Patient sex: M
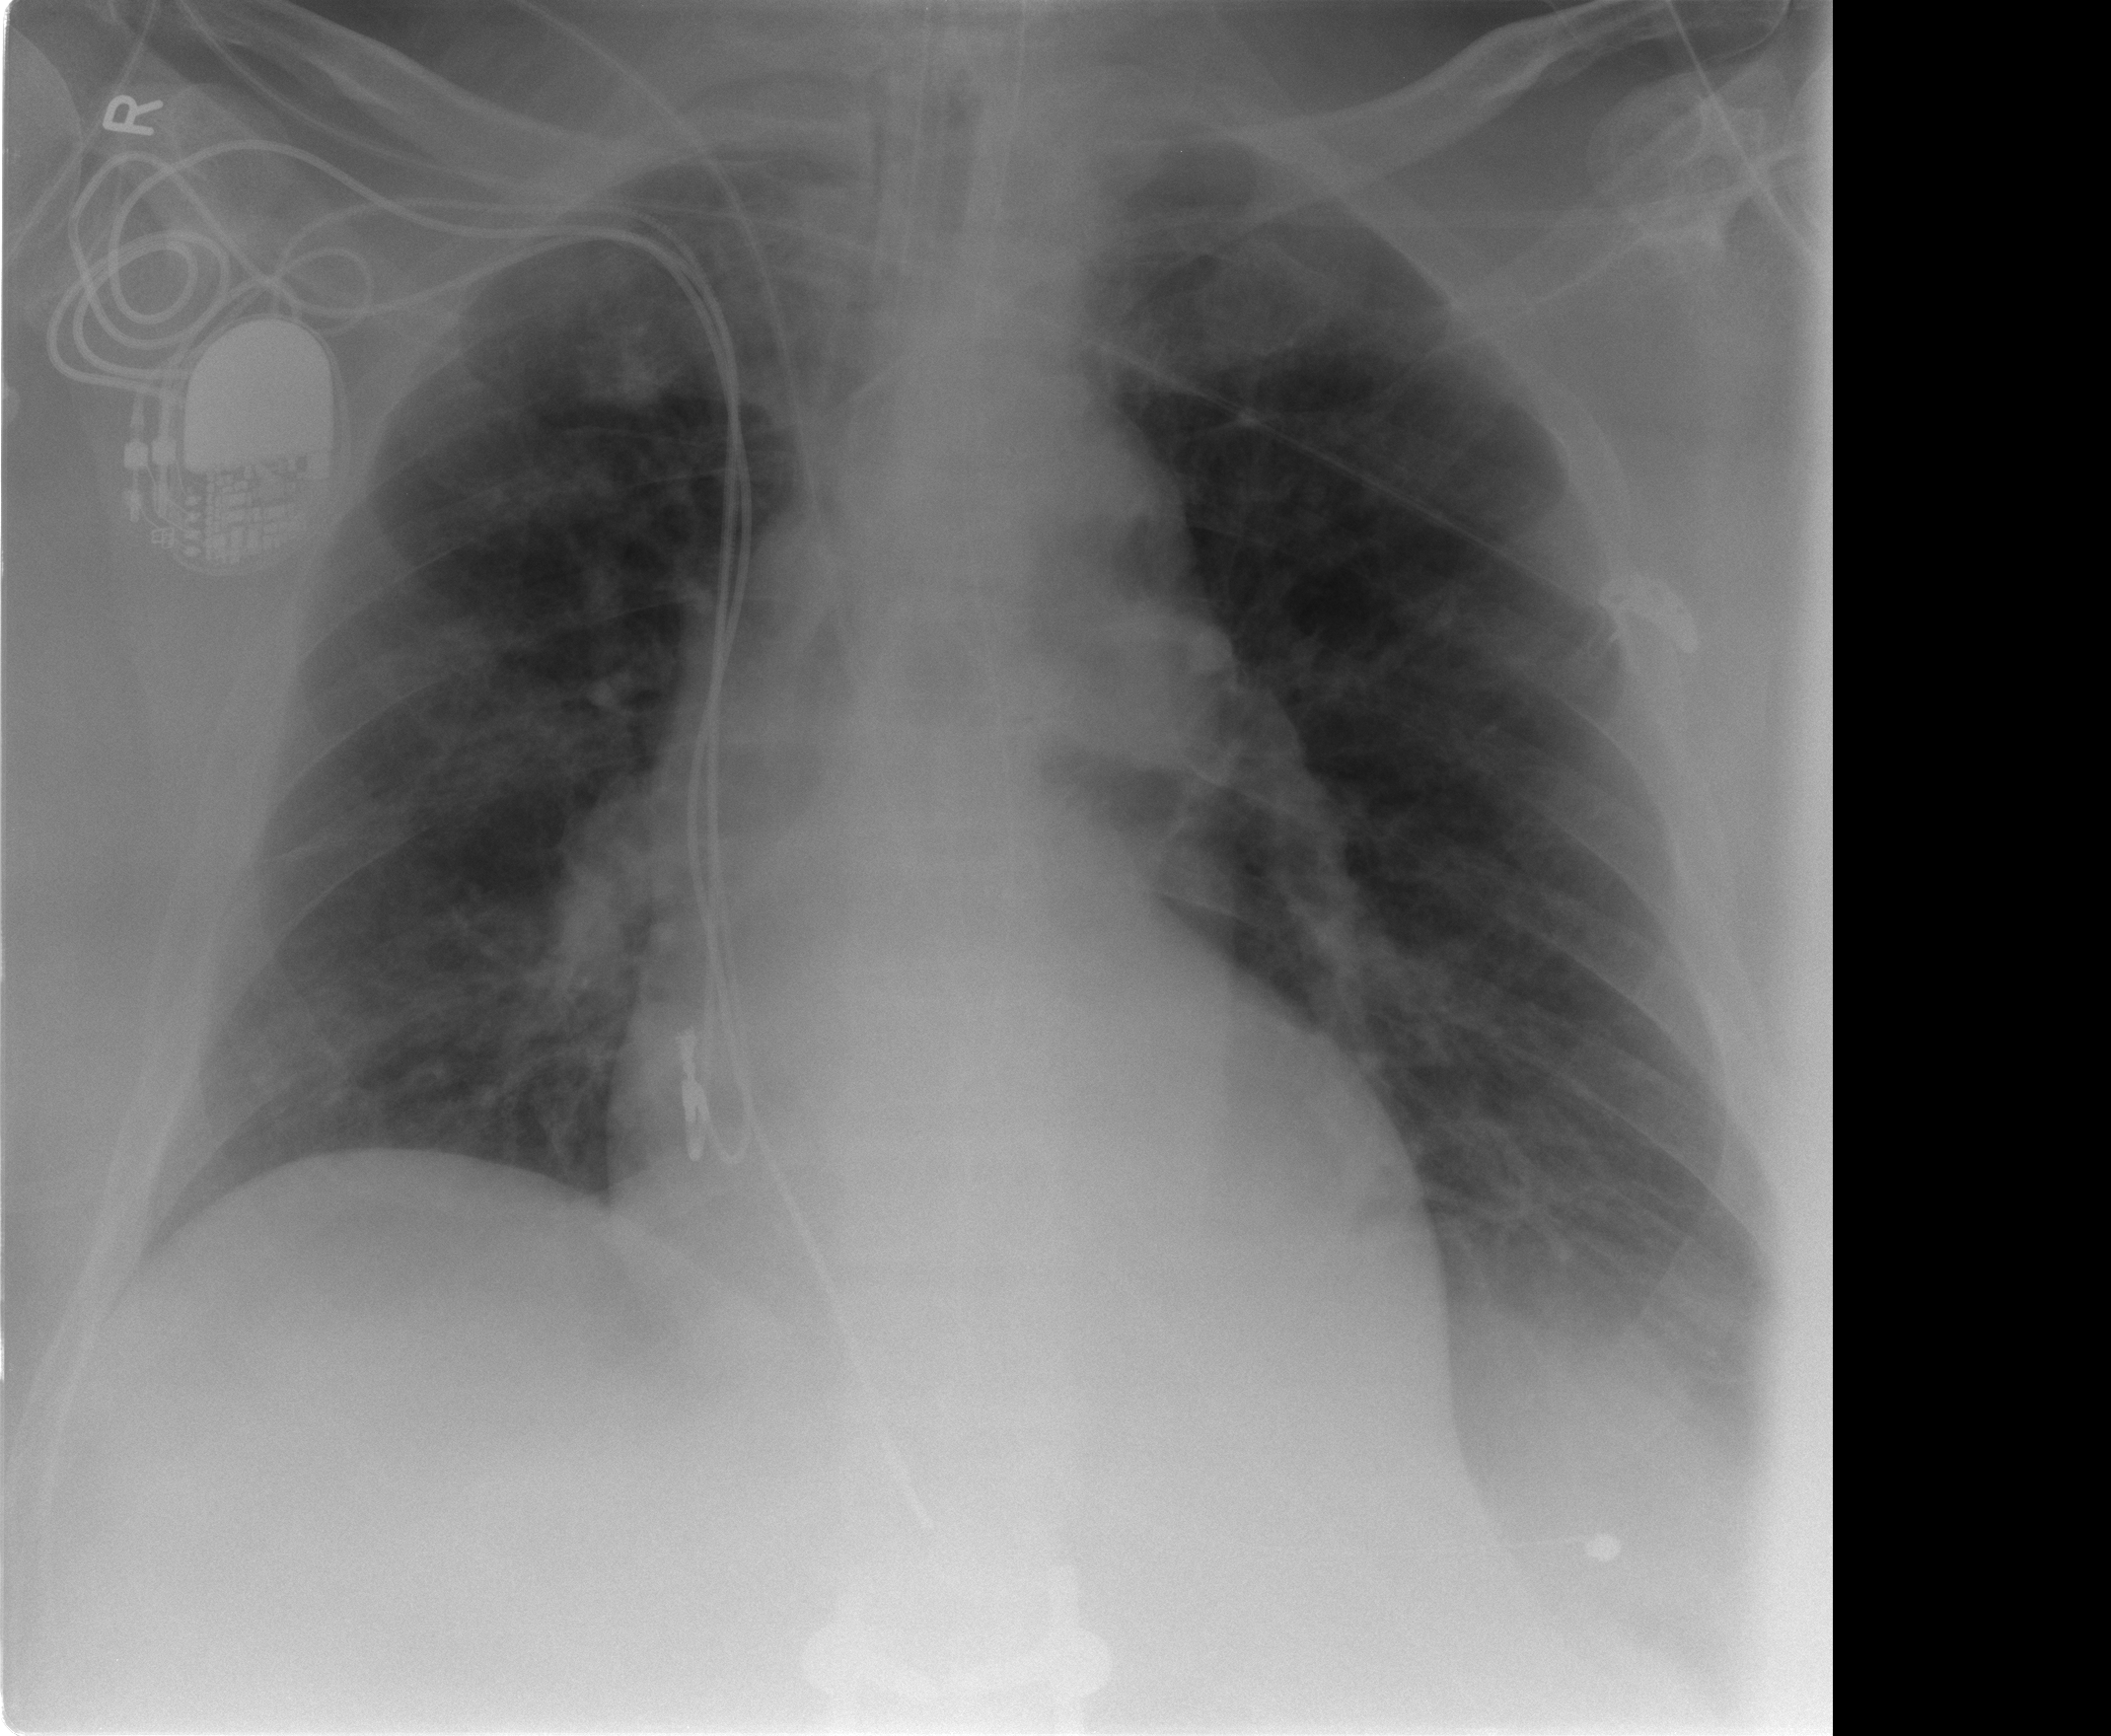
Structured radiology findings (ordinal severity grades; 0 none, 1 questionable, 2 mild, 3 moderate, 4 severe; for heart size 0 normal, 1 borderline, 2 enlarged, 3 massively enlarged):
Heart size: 0
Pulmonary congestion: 1
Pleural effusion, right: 0
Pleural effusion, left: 1
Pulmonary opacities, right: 1
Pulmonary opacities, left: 0
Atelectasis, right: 2
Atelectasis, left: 2